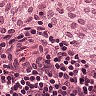
Metastatic tissue present: no